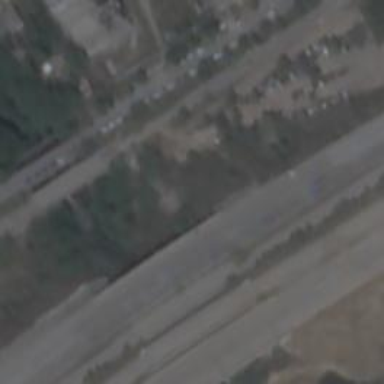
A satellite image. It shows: Trunk highway with bridge.